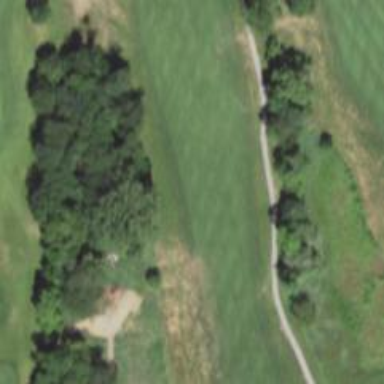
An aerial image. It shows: View of golf hole.